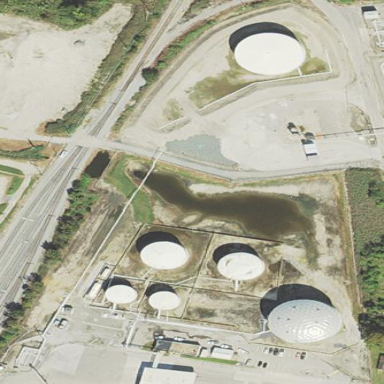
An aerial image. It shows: Industrial area designated as petroleum terminal.